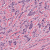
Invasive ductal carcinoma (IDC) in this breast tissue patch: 1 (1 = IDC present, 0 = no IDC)